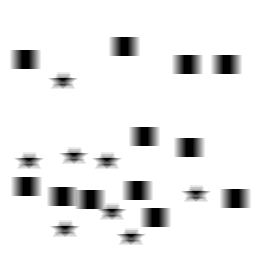
Squares: 12
Triangles: 0
Stars: 8
Total shapes: 20